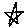
Label: star